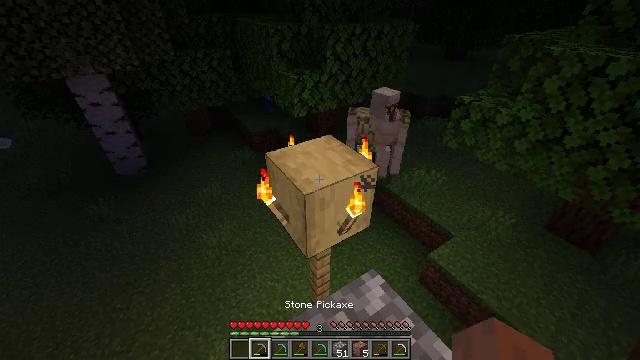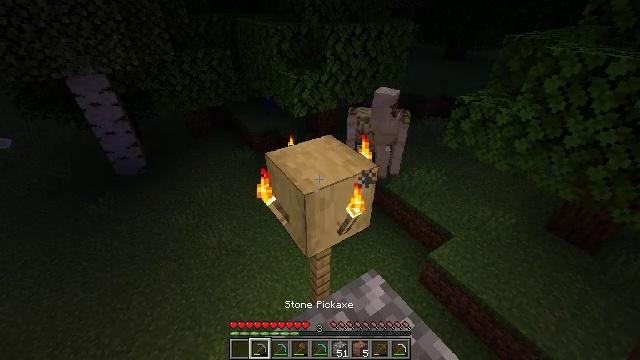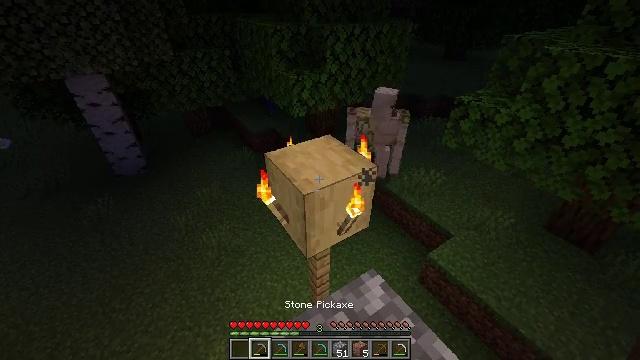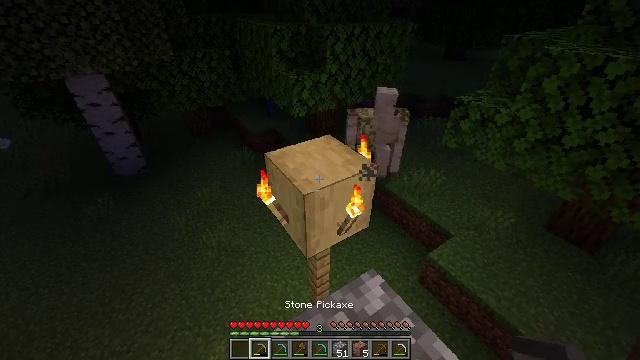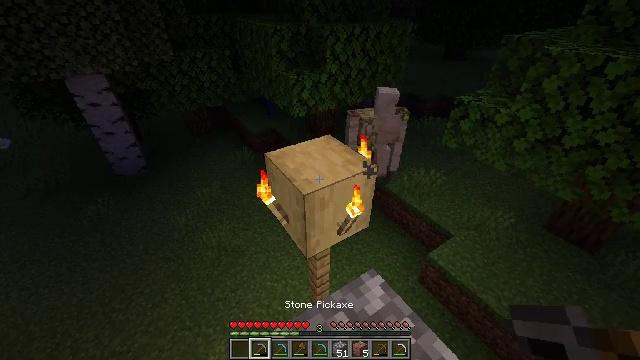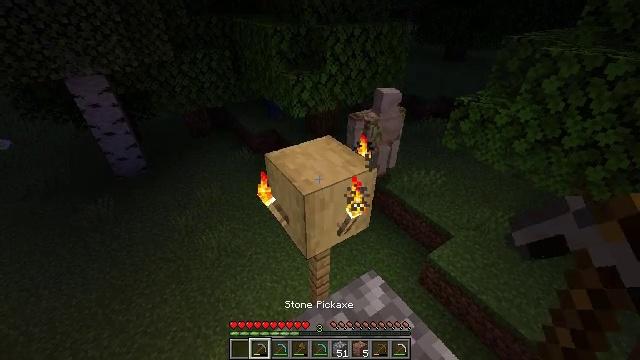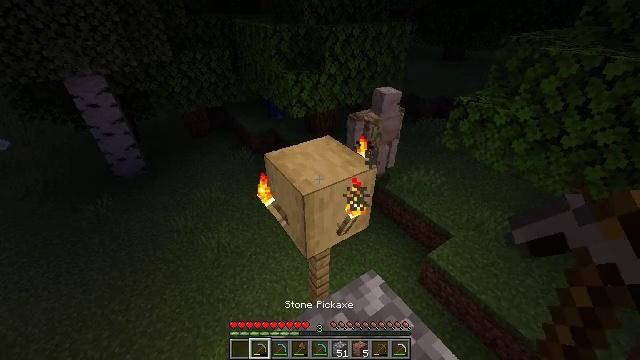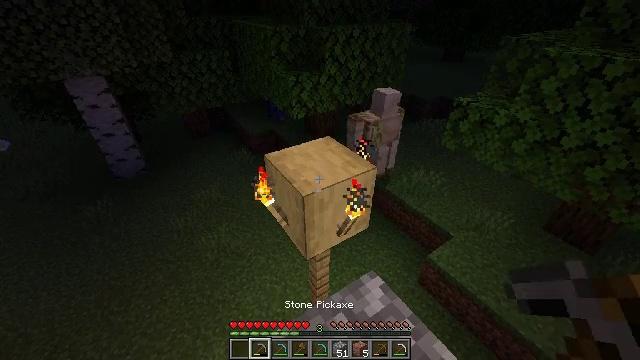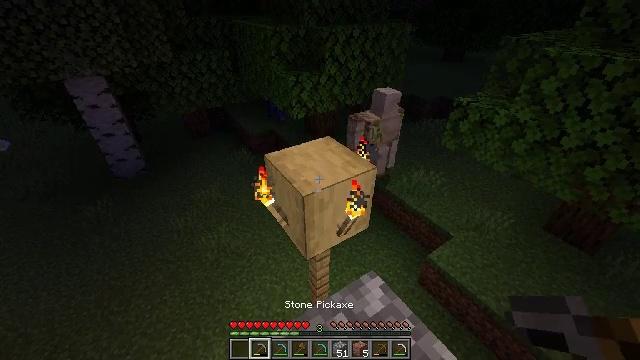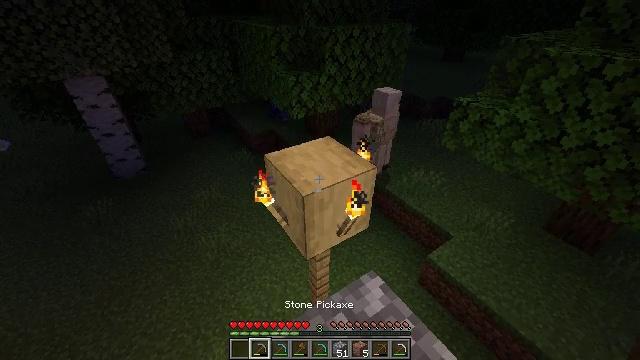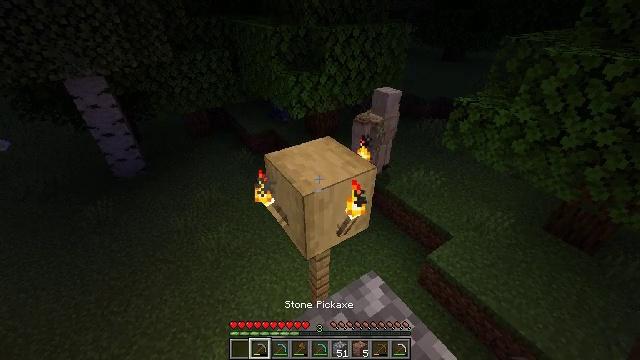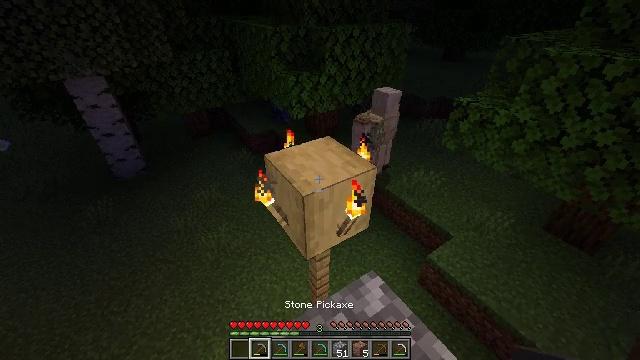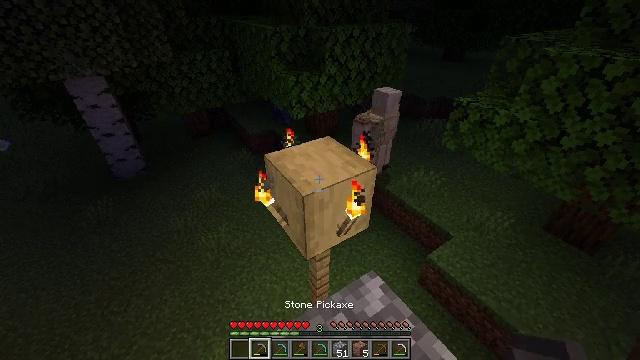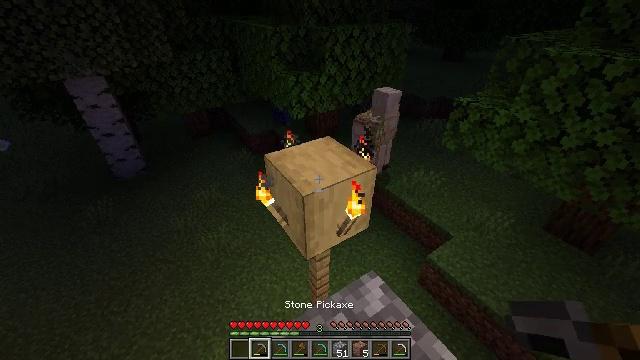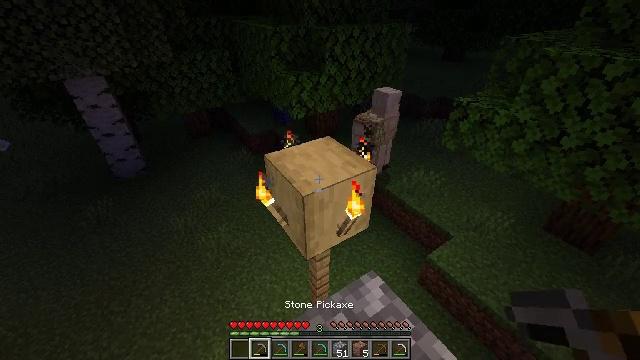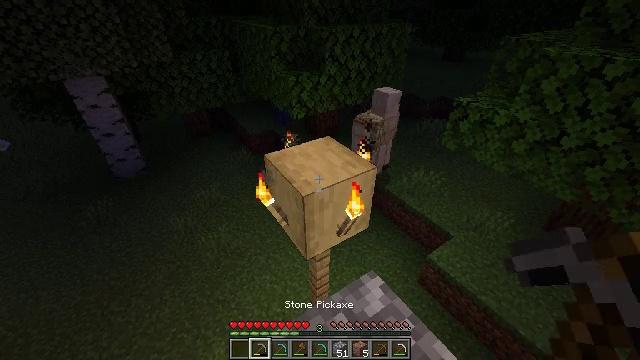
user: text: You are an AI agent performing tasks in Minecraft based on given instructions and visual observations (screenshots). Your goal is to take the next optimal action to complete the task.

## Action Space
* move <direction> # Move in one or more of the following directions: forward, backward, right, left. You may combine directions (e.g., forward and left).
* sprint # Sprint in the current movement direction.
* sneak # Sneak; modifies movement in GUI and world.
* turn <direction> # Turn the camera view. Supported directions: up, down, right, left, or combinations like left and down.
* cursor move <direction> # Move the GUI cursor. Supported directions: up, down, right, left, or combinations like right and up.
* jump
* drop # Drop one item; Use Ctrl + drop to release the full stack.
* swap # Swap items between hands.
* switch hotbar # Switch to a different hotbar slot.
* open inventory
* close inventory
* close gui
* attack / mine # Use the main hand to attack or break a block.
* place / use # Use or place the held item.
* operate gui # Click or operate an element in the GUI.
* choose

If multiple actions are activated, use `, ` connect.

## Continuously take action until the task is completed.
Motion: motion action
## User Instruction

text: Chop the stripped oak wood logs.
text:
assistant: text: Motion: no_op
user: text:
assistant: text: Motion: no_op
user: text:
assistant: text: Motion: no_op
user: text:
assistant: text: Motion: no_op
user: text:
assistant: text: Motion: no_op
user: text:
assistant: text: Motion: no_op
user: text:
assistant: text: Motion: no_op
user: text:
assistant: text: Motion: no_op
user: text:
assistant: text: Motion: no_op
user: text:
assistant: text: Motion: no_op
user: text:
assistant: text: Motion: no_op
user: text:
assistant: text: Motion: no_op
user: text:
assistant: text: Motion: no_op
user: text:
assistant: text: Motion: no_op
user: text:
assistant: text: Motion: no_op
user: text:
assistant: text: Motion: no_op
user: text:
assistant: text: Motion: no_op
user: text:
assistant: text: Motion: no_op
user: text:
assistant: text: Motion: no_op
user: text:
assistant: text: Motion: no_op
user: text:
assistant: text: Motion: no_op
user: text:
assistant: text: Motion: no_op
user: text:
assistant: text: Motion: no_op
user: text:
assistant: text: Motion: no_op
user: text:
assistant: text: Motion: no_op
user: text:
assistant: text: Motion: no_op
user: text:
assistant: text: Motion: no_op
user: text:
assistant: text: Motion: no_op
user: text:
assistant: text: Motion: no_op
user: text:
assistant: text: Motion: no_op